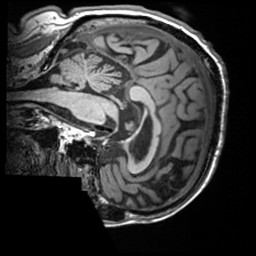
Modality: T1w
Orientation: sagittal
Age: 83
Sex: male
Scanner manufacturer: siemens
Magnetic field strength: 3 T
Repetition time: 2.2 s
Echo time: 0.00251 s